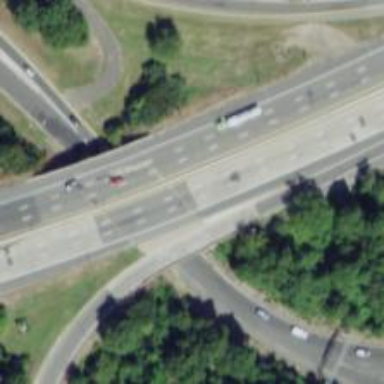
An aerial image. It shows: Bridge on urban freeway/expressway motorway.